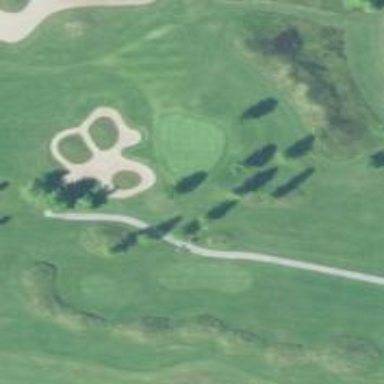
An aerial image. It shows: Path for both roads and golfers.